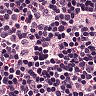
Metastatic tissue present: no